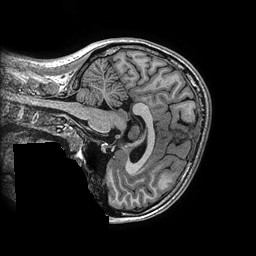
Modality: T1w
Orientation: sagittal
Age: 23
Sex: female
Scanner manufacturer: ge
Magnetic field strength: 3 T
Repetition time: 0.006952 s
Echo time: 0.00292 s